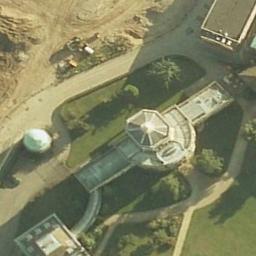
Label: church